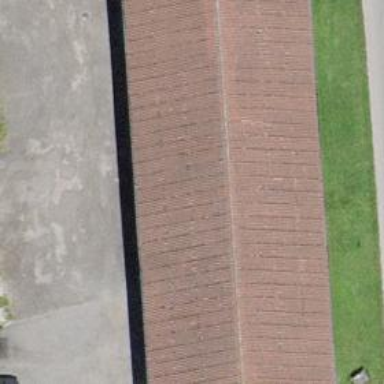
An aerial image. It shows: Group of garages.